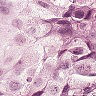
Metastatic tissue present: yes